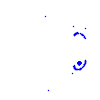
Particle: proton